Lunar surface albedo tile
Center latitude: -9.279
Center longitude: 29.355
Resolution (meters per pixel, mean): 169.72
Tile area (km^2): 29985.73
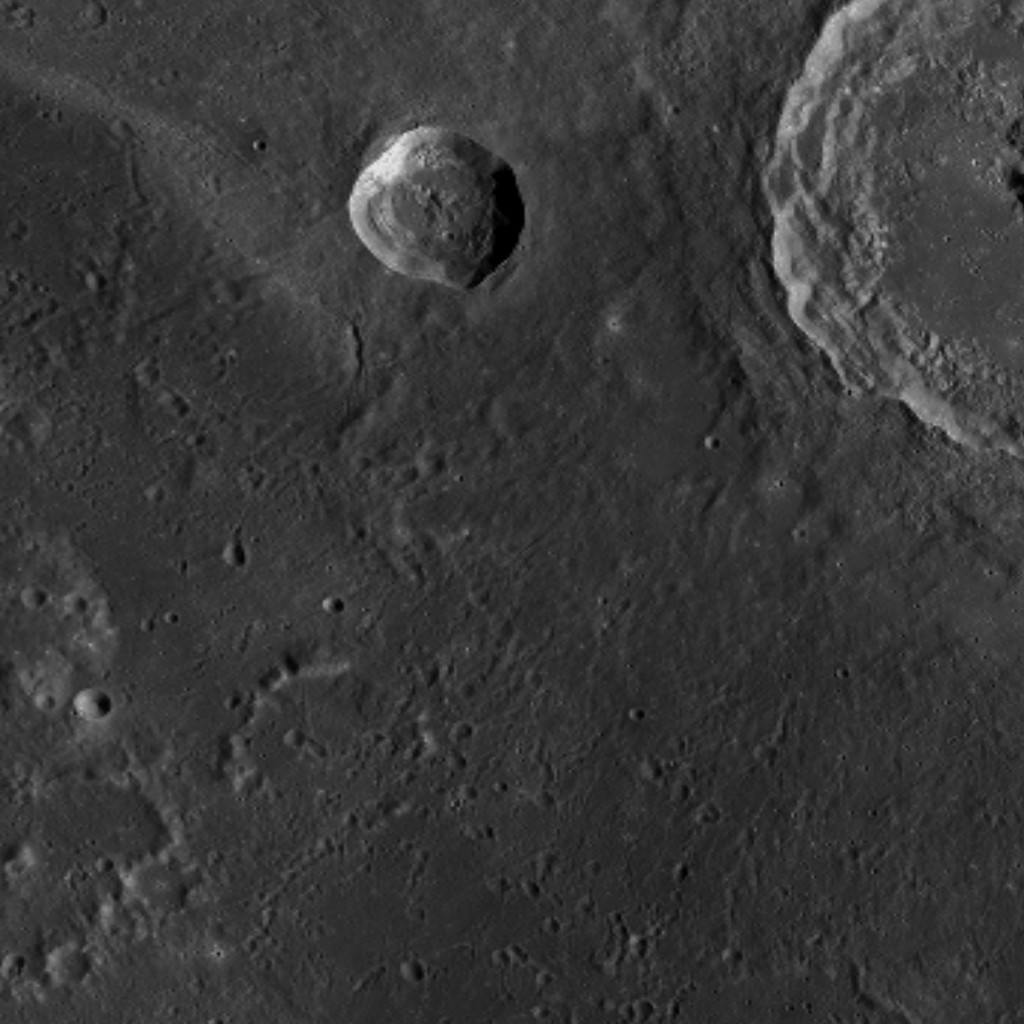